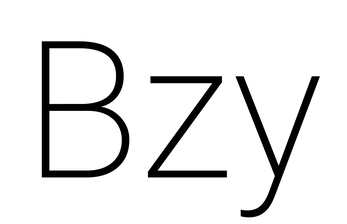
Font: Roboto_ExtraLight